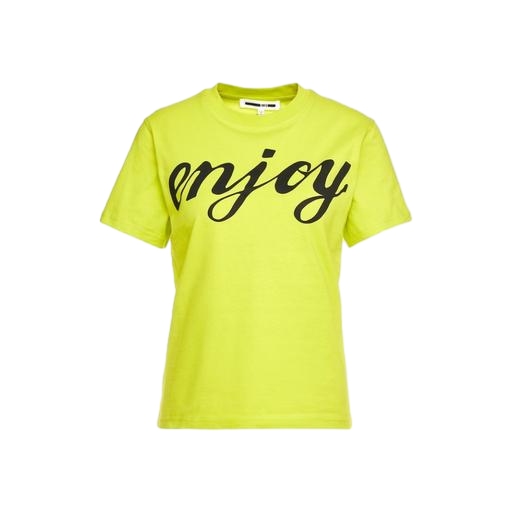
lime green t-shirt, large bright t-shirt, yellow graphic tee, white background